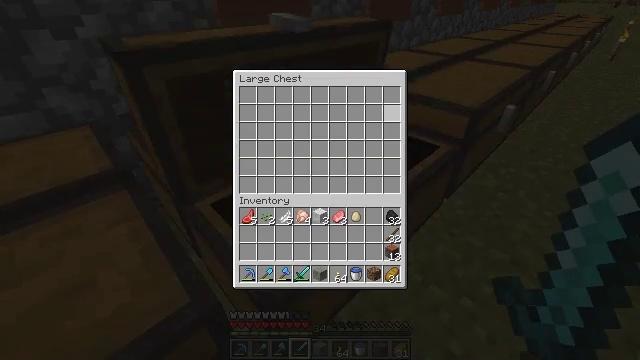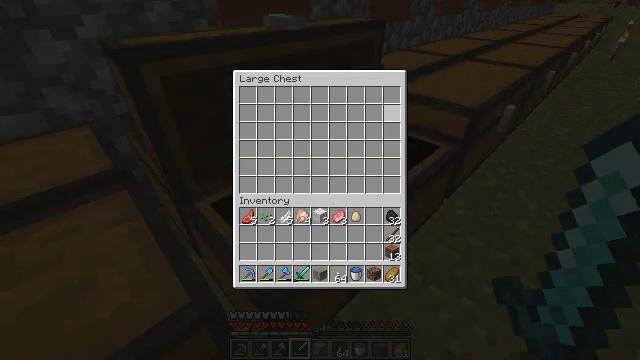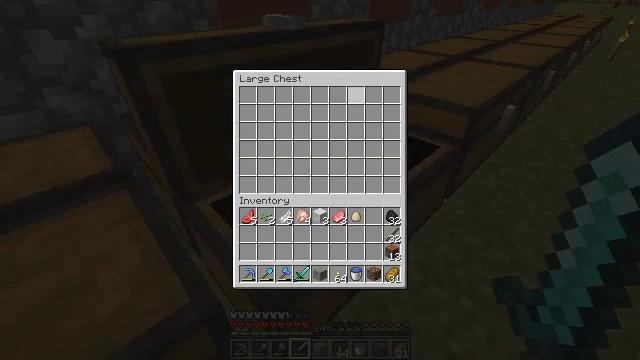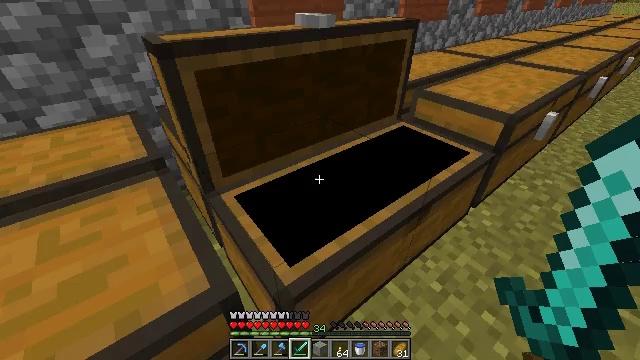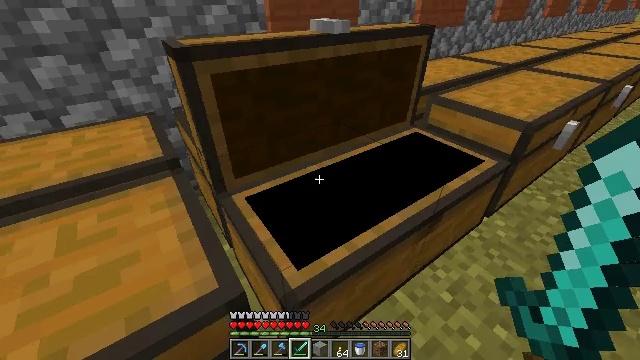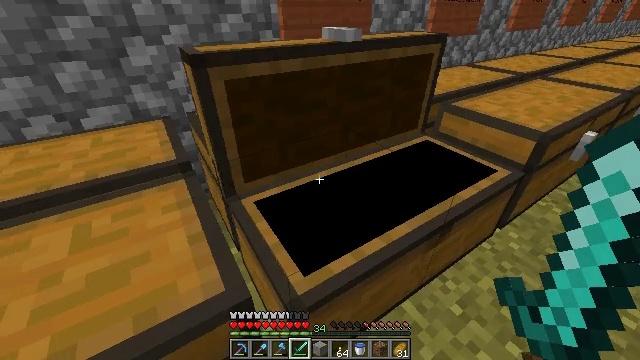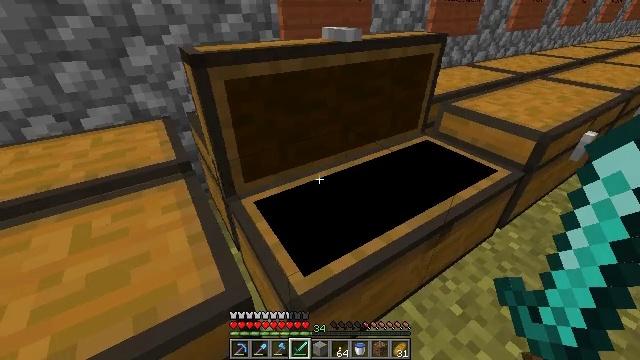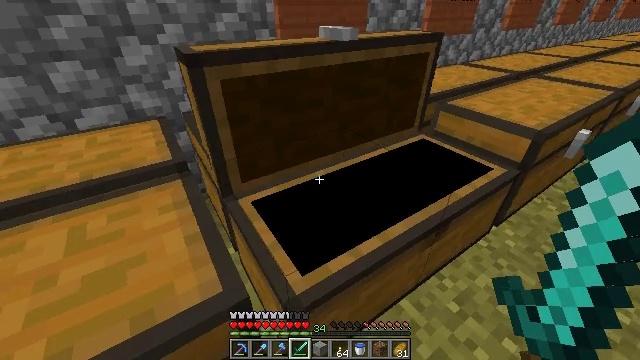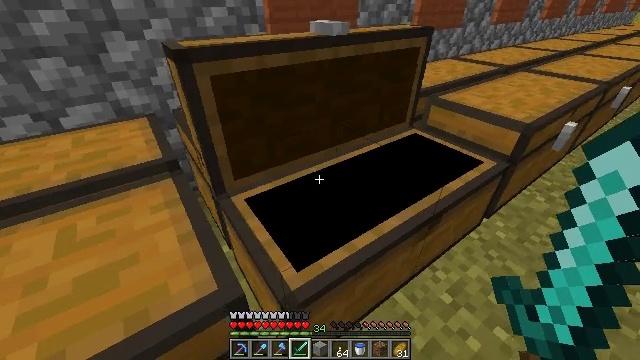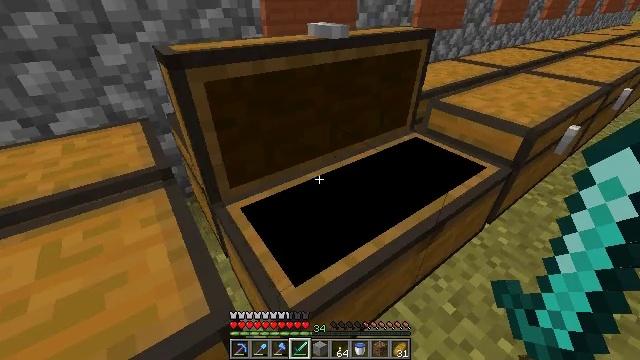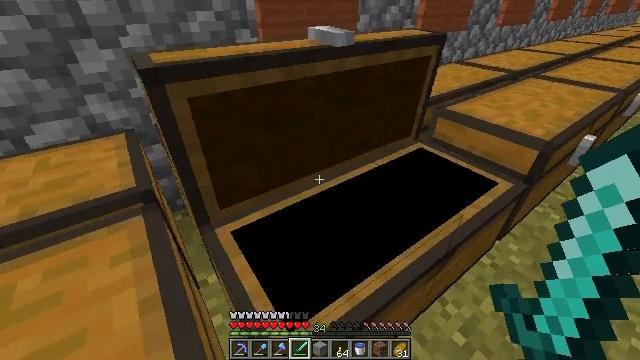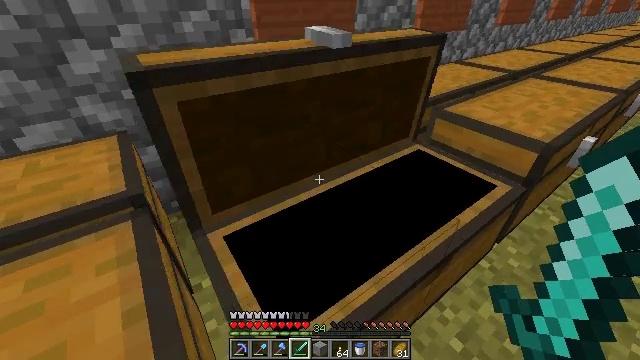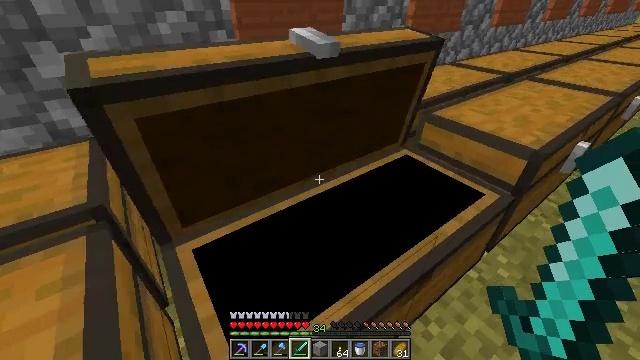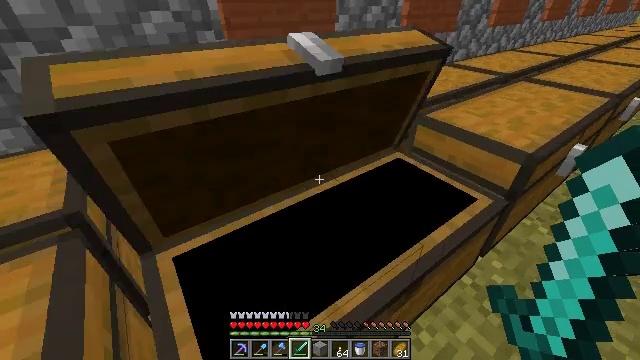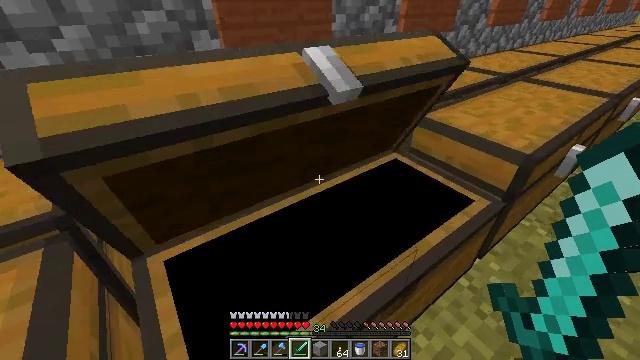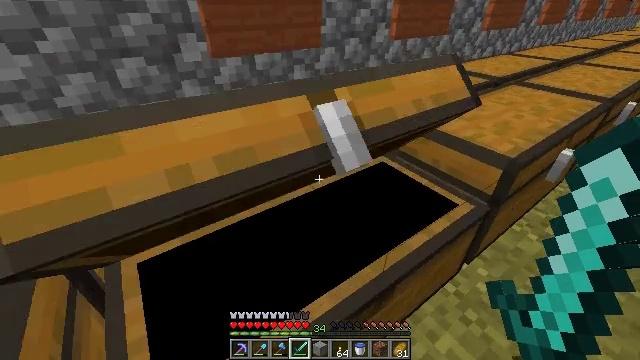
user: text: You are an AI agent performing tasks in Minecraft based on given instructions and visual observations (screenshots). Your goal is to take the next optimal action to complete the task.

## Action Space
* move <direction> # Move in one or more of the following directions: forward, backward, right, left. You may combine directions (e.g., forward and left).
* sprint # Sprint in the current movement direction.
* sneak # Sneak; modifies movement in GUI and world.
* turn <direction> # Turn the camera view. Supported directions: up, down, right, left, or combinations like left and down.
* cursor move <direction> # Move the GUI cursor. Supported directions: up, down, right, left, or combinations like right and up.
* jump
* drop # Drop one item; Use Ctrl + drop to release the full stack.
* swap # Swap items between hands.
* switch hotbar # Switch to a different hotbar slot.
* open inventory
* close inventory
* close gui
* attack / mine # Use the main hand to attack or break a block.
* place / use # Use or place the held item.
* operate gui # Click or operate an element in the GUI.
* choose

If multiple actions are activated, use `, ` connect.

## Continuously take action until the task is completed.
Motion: motion action
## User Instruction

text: Craft melon seeds with melon slices.
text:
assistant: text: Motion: cursor move left and up
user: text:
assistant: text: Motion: cursor move left
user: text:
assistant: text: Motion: cursor move left
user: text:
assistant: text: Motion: turn left, close gui
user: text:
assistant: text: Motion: turn left and up
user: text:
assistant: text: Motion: no_op
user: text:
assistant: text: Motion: no_op
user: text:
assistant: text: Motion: turn right
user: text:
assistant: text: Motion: move forward
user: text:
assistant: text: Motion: move forward
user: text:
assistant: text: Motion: move forward
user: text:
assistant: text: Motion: move forward
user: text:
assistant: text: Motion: no_op
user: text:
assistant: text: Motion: no_op
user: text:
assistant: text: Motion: move right
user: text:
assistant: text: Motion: move right, turn left and up
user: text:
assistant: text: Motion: move right, turn left and up
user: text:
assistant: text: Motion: move right, turn left and up
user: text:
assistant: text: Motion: move right, turn left and up
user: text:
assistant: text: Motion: move right, turn left and up
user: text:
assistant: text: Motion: turn left and up
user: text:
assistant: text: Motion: turn left and up
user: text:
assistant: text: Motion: turn left and up
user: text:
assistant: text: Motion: no_op
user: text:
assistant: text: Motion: use / place
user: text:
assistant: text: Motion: use / place
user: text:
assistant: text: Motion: use / place
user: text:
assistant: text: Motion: use / place
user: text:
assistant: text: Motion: use / place
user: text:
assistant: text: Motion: open gui